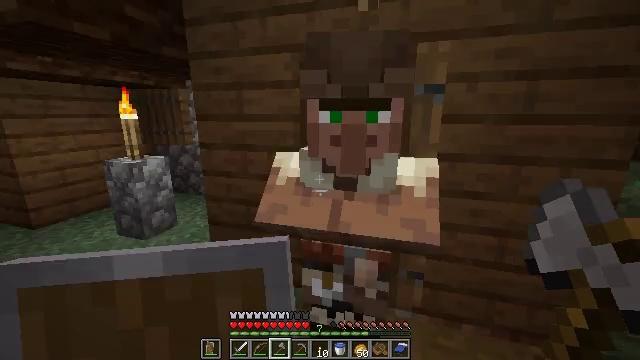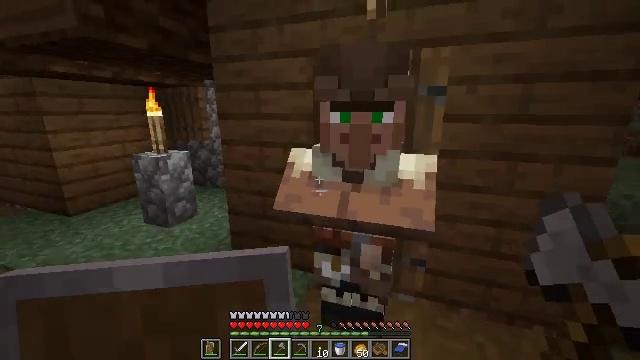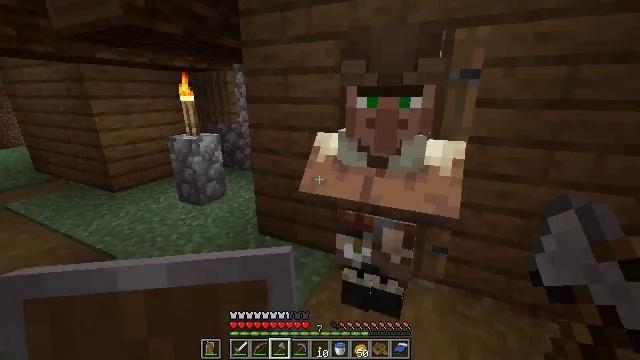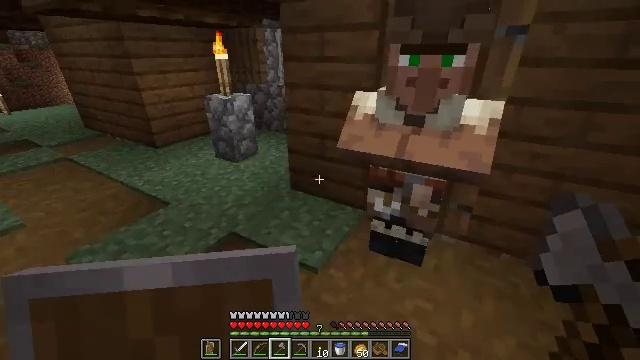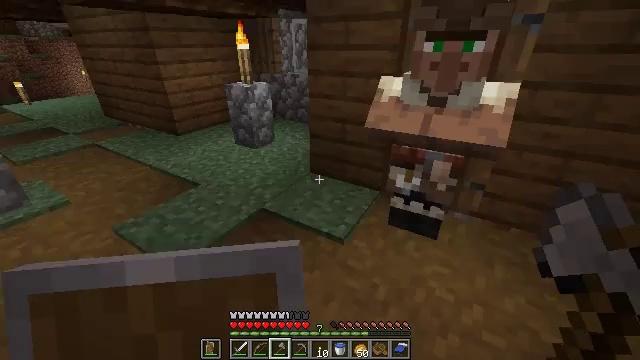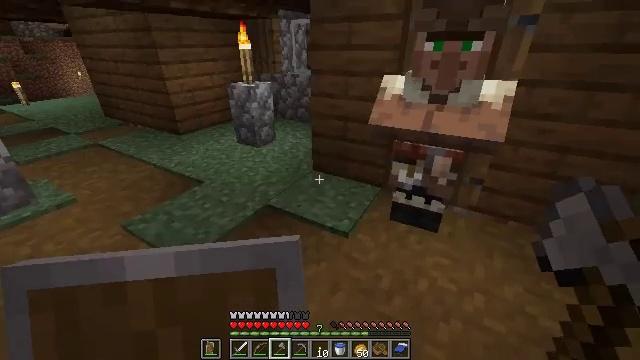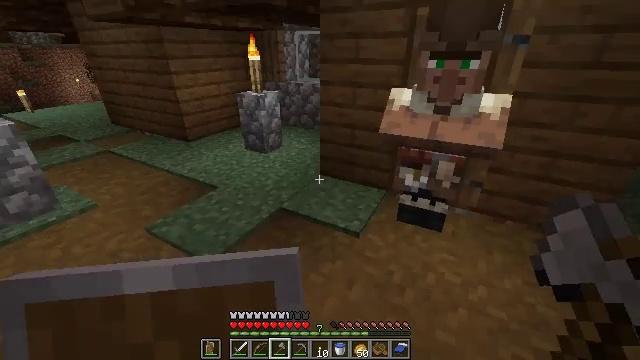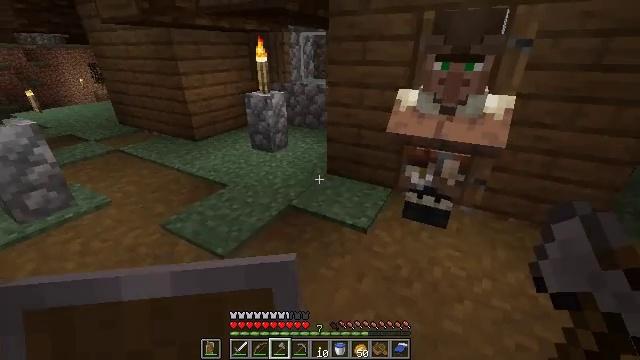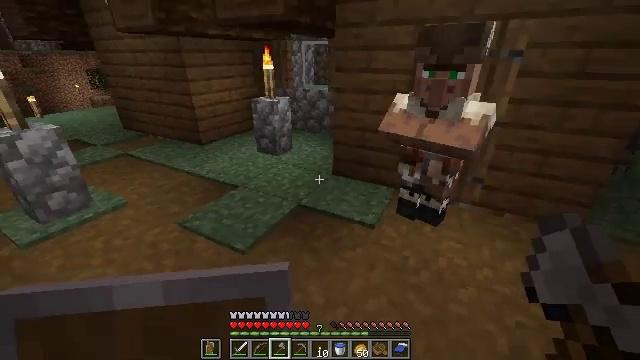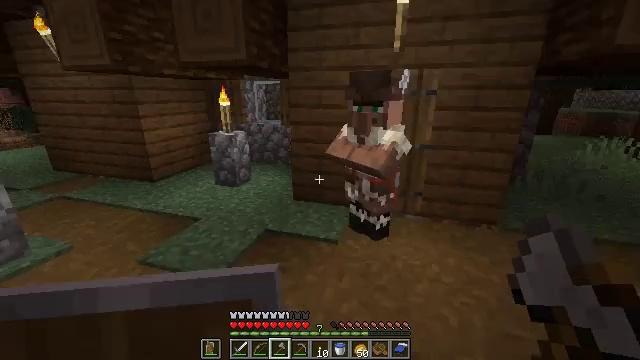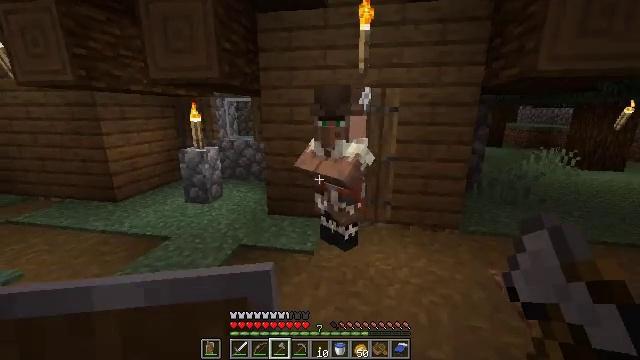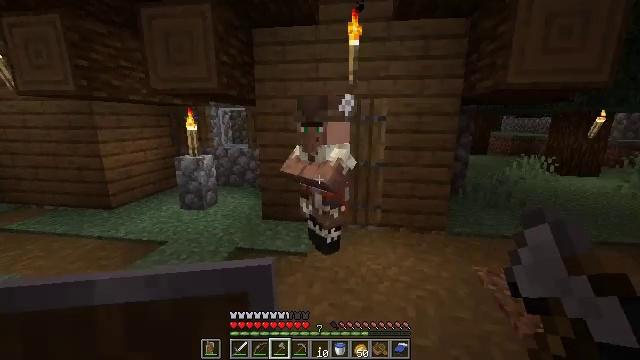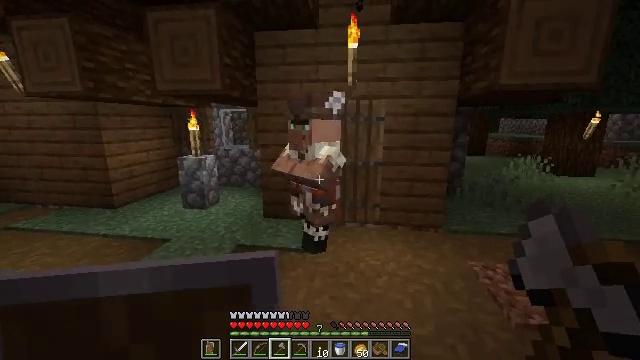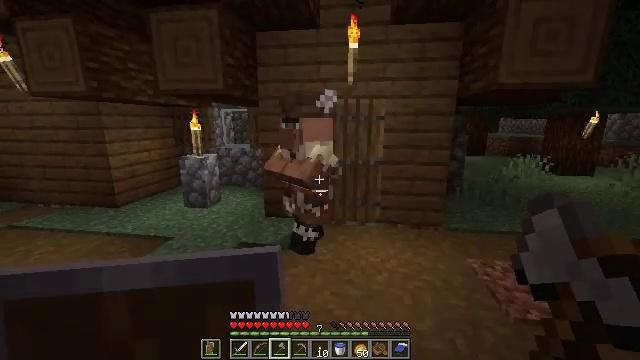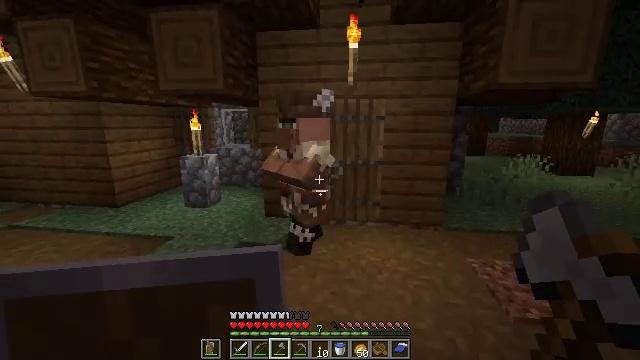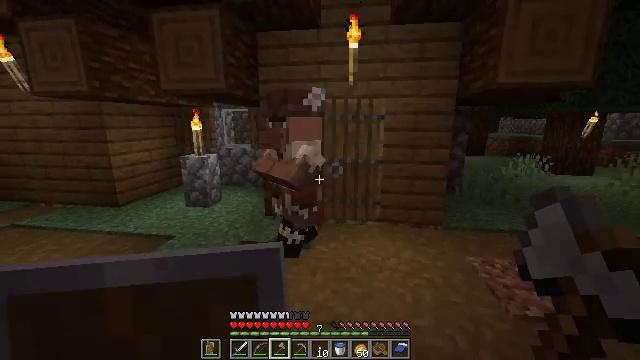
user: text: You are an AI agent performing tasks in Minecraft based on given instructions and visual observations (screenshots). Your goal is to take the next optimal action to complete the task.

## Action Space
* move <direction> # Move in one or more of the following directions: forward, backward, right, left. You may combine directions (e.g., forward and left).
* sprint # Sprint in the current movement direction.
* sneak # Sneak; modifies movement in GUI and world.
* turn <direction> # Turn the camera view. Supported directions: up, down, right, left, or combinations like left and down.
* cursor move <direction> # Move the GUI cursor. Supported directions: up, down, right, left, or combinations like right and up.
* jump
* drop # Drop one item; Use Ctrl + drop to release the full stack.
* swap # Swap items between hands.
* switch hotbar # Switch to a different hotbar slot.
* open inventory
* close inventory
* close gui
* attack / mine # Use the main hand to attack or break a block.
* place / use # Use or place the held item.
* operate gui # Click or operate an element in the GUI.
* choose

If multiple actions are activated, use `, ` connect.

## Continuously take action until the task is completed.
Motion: motion action
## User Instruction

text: Mine the blue bed to pick it up.
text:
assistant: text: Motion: move back, turn left
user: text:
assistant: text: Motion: move back and move left, turn left and down
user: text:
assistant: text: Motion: move back and move left, turn left and down
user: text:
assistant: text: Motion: move back and move left, turn down
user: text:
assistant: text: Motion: move back and move left
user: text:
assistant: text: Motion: move back and move left, turn right and up
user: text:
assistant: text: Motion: move back and move left
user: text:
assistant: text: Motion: move back and move left, turn right and up
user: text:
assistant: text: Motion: move back, turn right and up
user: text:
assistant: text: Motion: move back, turn right and up
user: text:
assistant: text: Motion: turn right and up
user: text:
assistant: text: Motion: no_op
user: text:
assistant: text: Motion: no_op
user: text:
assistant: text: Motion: no_op
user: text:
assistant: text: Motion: no_op
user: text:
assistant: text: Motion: turn left
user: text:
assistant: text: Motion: turn left
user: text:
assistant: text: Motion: turn left and down
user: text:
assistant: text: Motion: turn left and down
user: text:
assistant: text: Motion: move right, turn left and down
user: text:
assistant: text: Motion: move right, turn left and down
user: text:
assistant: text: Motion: move right, turn left and down
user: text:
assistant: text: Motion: move right, turn left and down
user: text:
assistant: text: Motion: move right, turn left
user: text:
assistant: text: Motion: move right
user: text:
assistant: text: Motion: move right
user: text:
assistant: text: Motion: turn up
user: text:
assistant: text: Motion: no_op
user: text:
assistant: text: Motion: turn right and up
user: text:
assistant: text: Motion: move forward, turn right and up